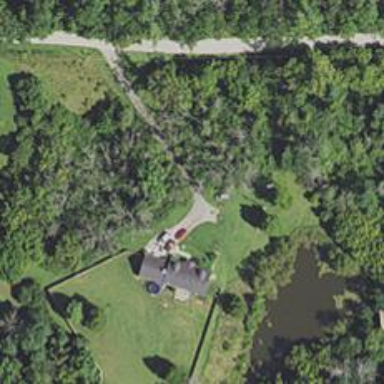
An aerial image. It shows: Driveway leading to service road.